Question: I am a newbie to the YST domain area. I want to convert an RGB 32x32 pixel image into the YST color domain of the same size.
After reading some research papers I got the formula for conversion but not sure how to go about it using python.

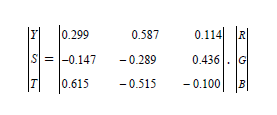
Answer: Using 'numpy' you can
- '.array()'- '.dot(vector)'
'''
import numpy as np
x = [[0.299, 0.587, 0.114],[0.147, -0.289, 0.436],[0.615, -0.515, -0.1]]
x = np.array(x)
rgb = [155, 23, 49]
yst = x.dot(rgb)
'''